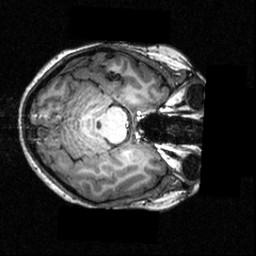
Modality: T1w
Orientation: axial
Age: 20
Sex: female
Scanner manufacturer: siemens
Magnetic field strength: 3.951 T
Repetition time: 1.5 s
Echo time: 0.00335 s